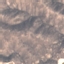
Label: HerbaceousVegetation